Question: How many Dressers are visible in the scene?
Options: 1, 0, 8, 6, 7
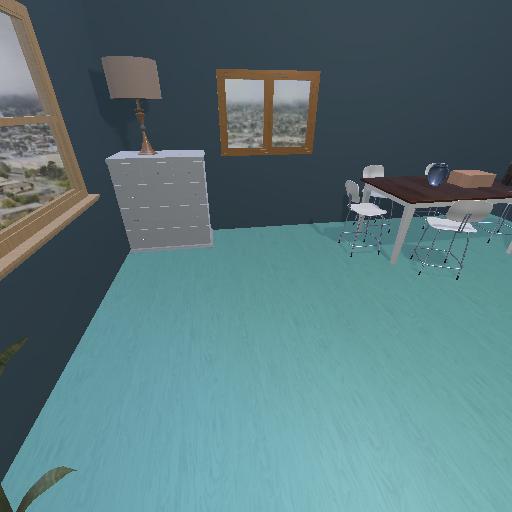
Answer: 1